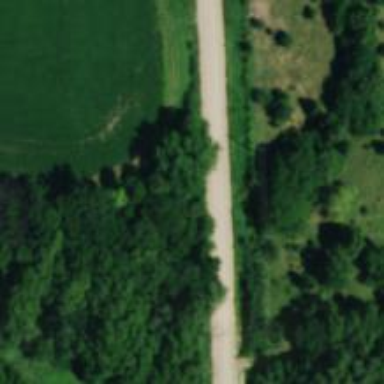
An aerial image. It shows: Unclassified road.